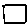
Label: square